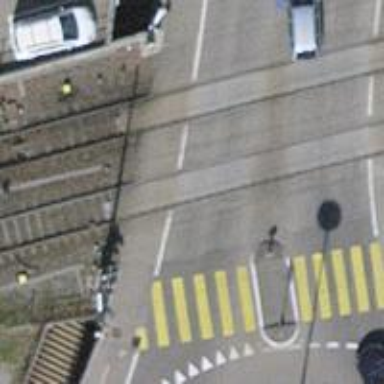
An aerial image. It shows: Crossing for the railway.